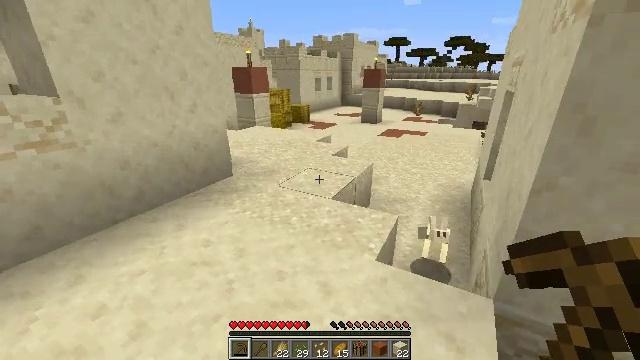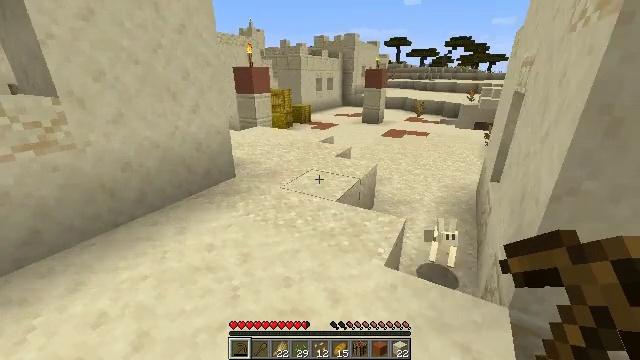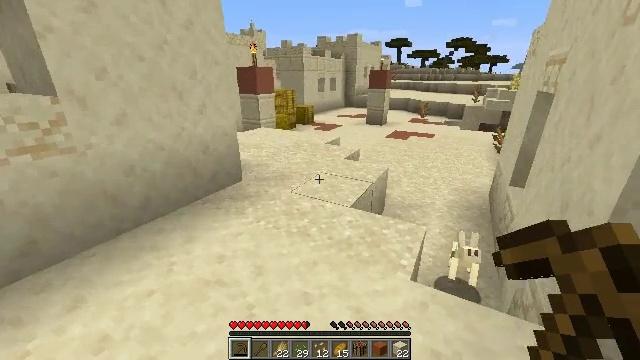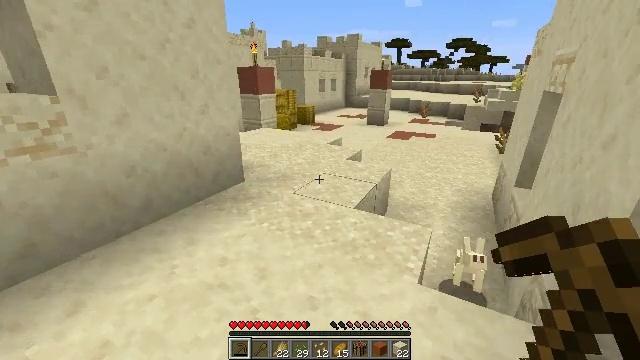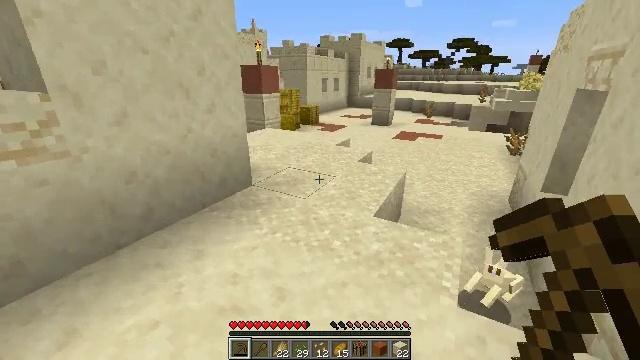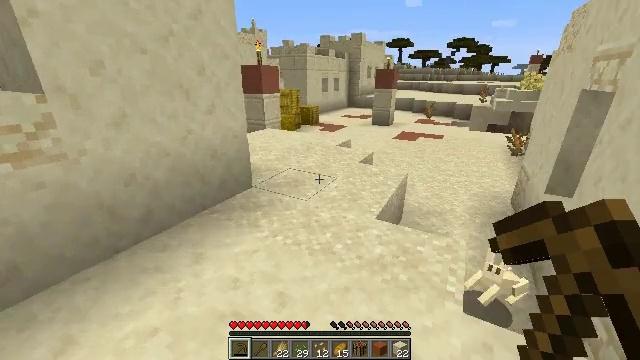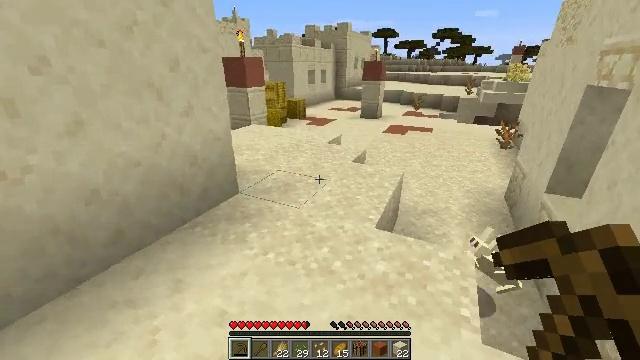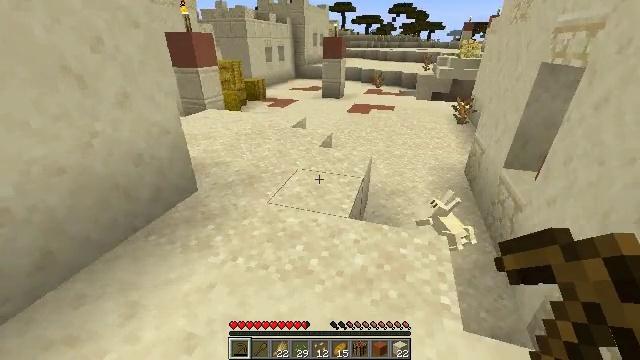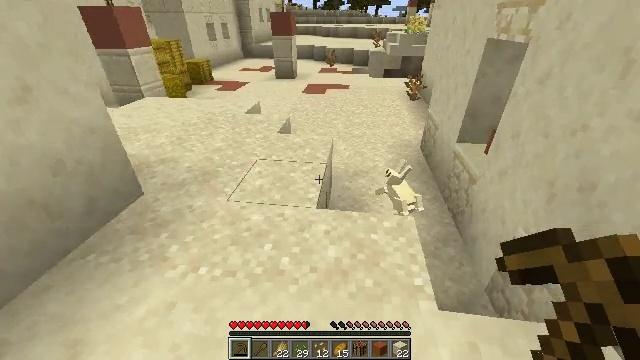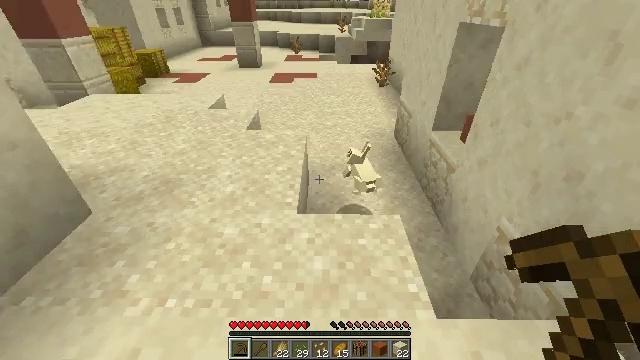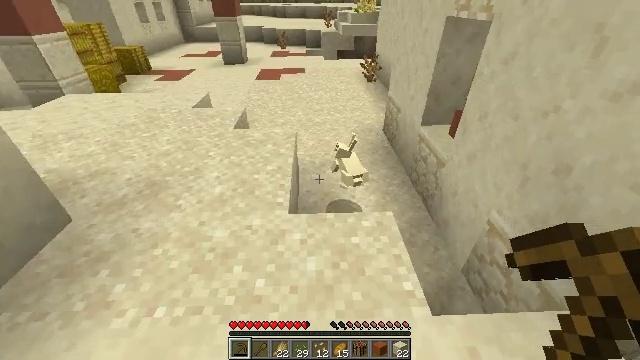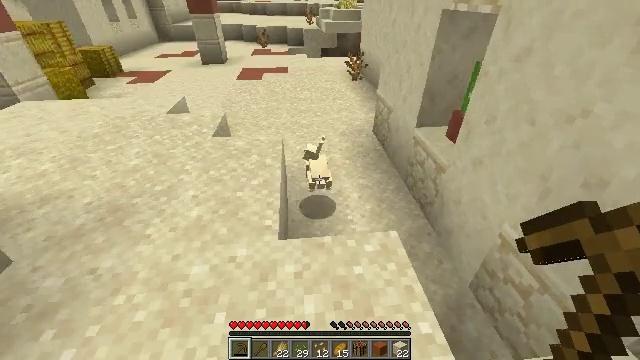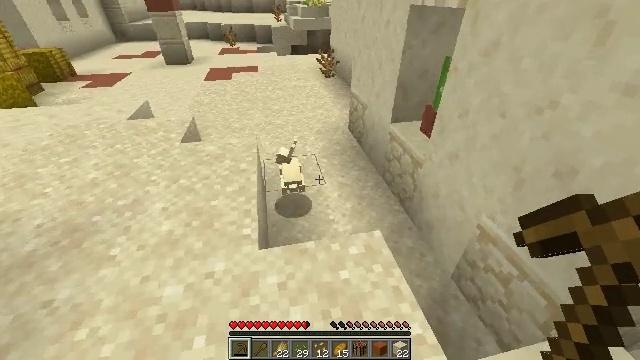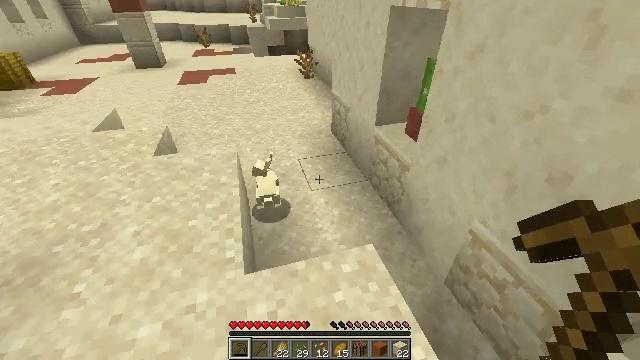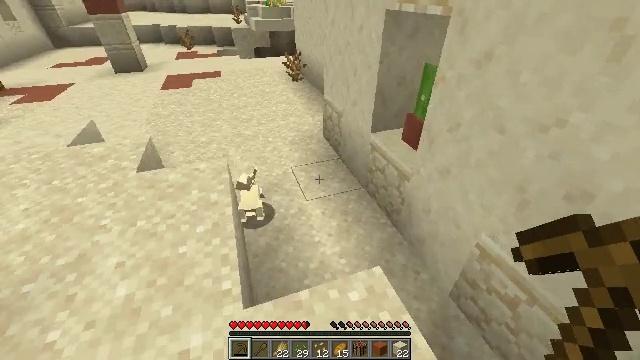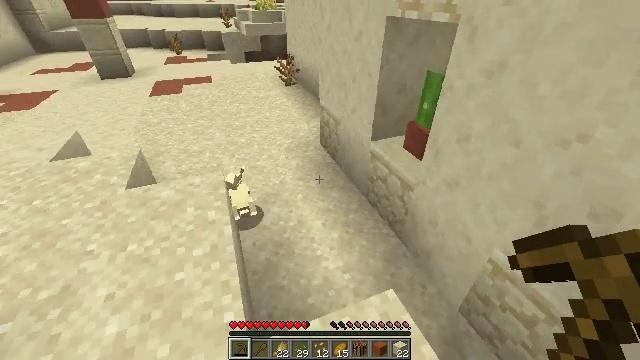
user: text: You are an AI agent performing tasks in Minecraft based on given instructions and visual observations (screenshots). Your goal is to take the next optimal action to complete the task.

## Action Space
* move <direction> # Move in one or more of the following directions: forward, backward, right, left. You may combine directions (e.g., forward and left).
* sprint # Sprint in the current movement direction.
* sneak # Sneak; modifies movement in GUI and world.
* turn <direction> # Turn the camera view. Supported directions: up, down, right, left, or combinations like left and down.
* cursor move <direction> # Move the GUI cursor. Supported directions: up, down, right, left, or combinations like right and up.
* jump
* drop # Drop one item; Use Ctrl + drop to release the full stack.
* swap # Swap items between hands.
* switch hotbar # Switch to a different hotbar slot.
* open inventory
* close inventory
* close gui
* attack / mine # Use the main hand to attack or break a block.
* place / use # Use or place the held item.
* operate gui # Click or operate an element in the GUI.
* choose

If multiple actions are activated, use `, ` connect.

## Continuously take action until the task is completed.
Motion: motion action
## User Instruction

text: Attack the cyan bed to break it.
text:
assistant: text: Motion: move forward and move left
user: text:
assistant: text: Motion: move forward and move left
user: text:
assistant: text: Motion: move forward and move left
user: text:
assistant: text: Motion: move forward
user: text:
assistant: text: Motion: move forward
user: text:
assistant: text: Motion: move forward, turn right and down
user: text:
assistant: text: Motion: move forward, turn right and down
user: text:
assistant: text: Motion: move forward, turn right and down
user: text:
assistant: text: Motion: move forward, turn right and down
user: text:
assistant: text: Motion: move forward, turn right
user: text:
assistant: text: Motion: move forward, turn right
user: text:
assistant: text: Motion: move forward, turn right
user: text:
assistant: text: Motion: move forward and move left, turn right
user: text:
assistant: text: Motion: move forward and move left, turn right
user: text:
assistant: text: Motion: move forward and move left, turn right
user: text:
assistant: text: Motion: move forward and move left, turn right
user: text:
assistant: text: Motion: move forward and move left, turn right and up
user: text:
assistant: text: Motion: move forward and move left, turn right and up
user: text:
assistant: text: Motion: move forward and move left, turn right and up
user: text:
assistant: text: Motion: move forward and move left, turn right and up
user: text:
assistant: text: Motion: move forward and move left, turn right and up
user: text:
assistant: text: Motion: move forward and move left, turn right
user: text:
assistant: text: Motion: move forward and move left, turn right
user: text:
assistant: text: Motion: move forward and move left, turn right
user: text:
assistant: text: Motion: move forward and move left, turn right
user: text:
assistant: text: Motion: move forward and move left, turn right
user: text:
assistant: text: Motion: move forward and move left, turn right
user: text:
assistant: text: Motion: move forward and move left, turn right
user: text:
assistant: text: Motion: move forward and move left
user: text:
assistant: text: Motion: move forward and move left